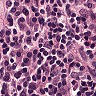
Metastatic tissue present: no